Aerial crown-view tile of a tropical tree (Barro Colorado Island, Panama), acquired 20250512:
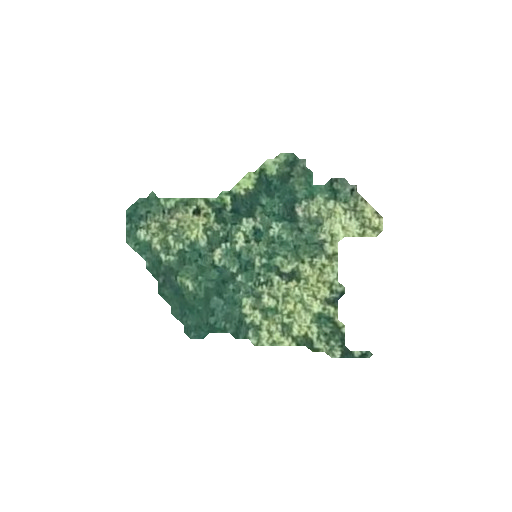
Species: Apeiba tibourbou
GBIF accepted scientific name: Apeiba tibourbou
Crown area: 46.939 m²